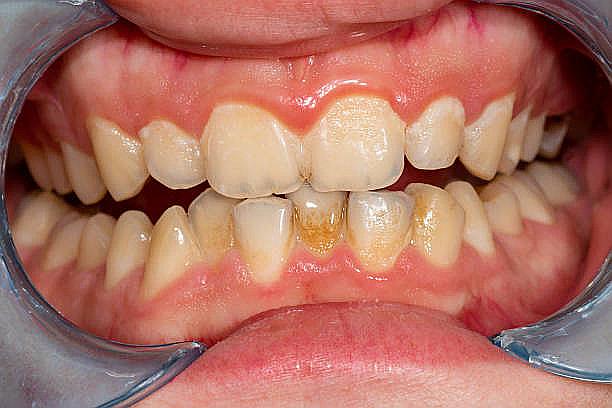
Condition: Calculus